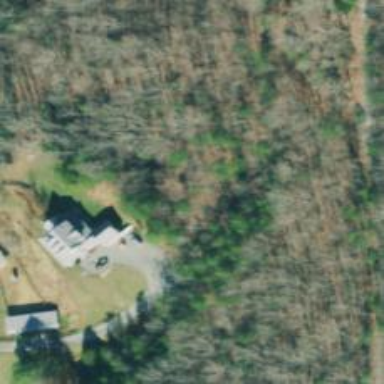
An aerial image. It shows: Driveway.